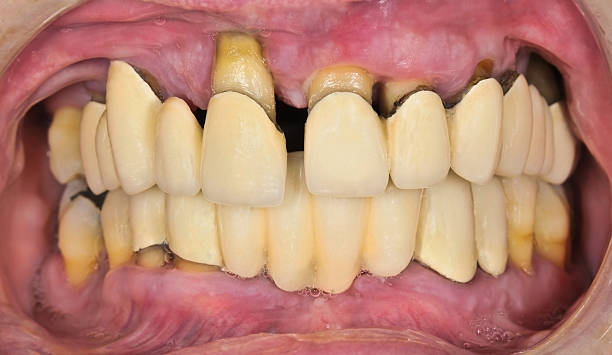
Condition: Gingivitis